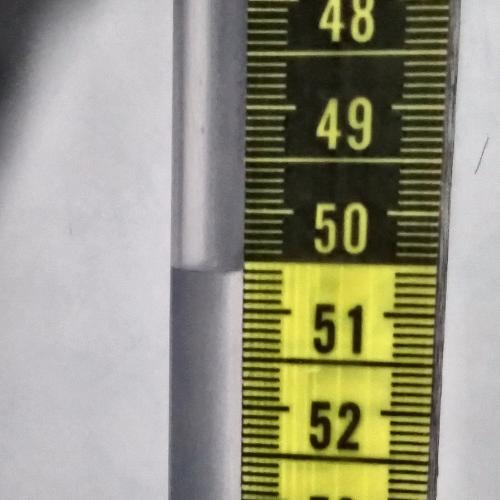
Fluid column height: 50.6 cm